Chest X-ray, AP view. Patient: 39 years old, sex M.
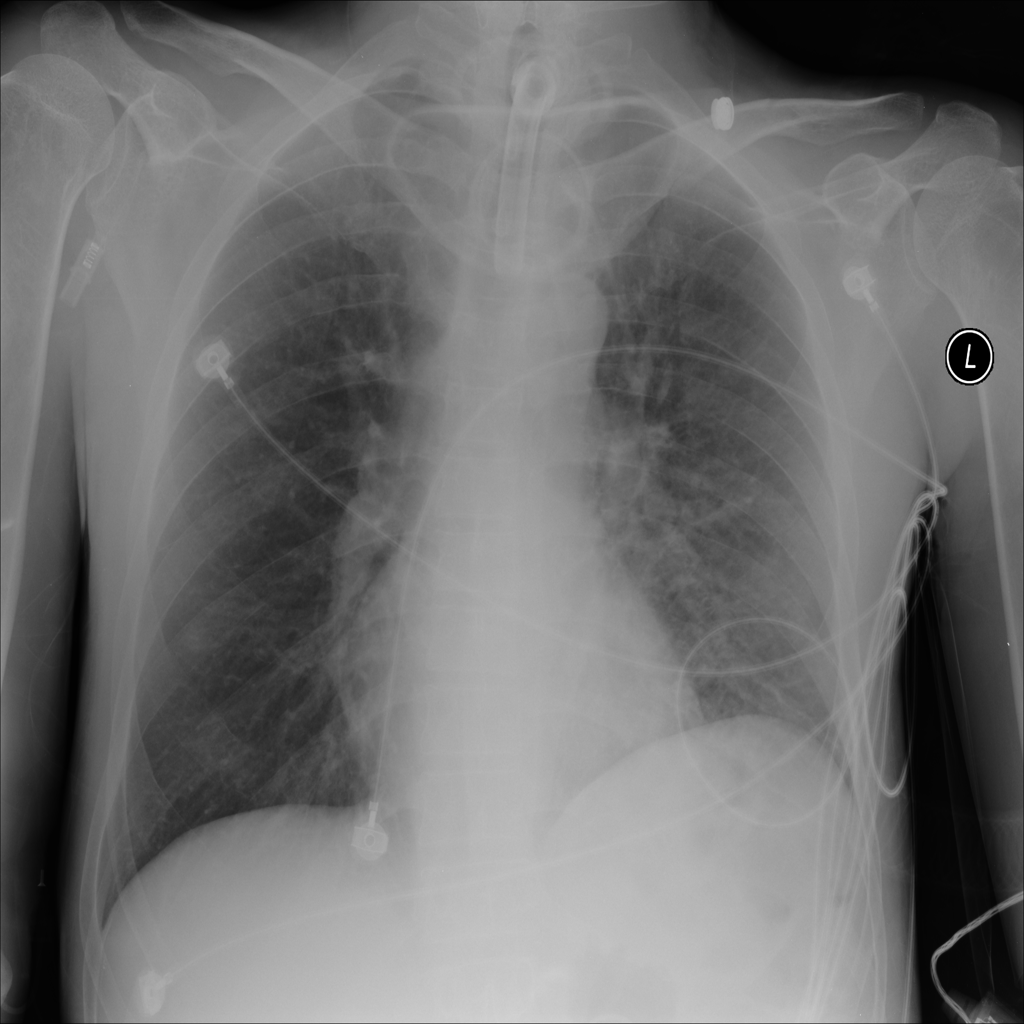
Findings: Consolidation